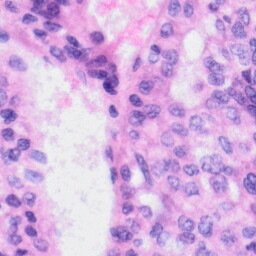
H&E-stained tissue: Liver